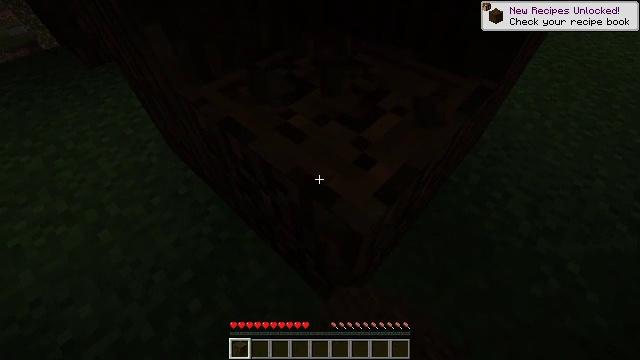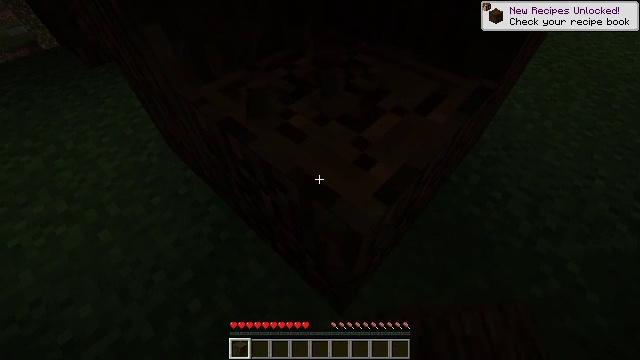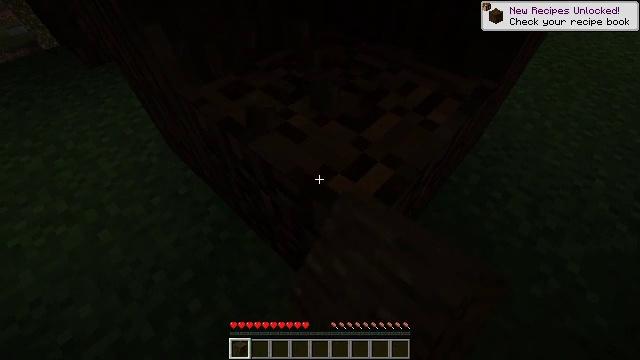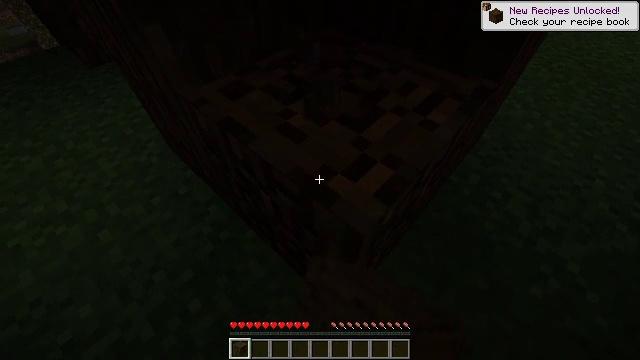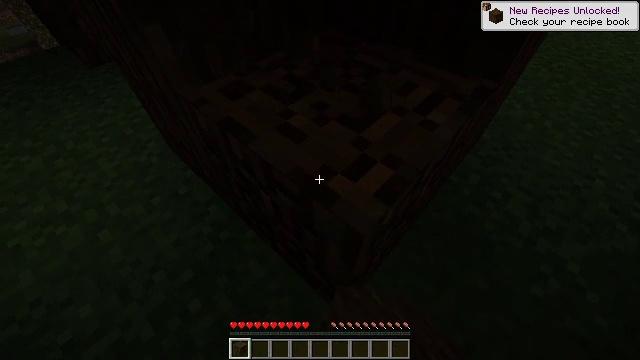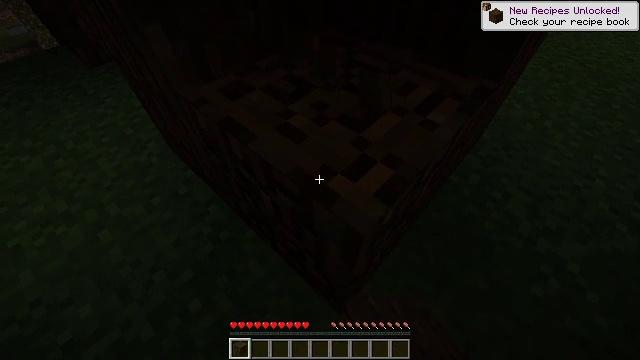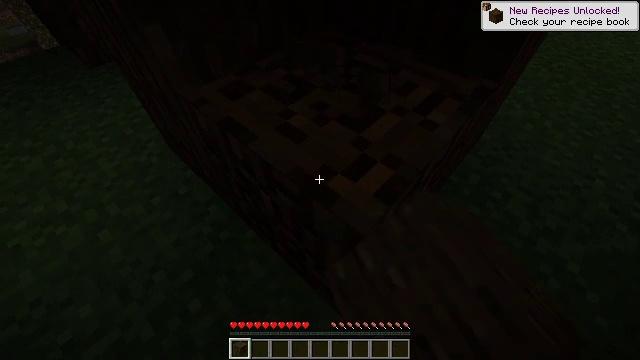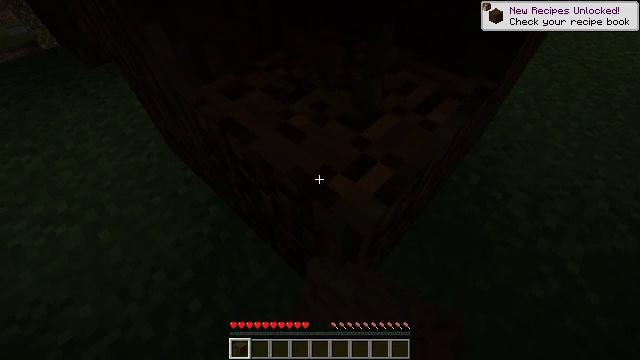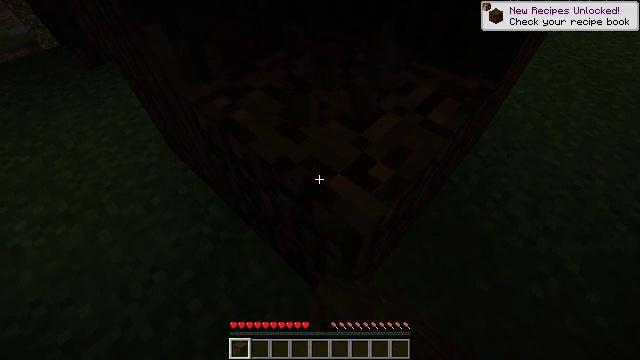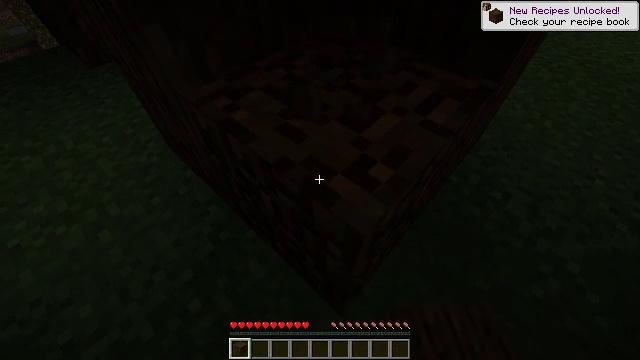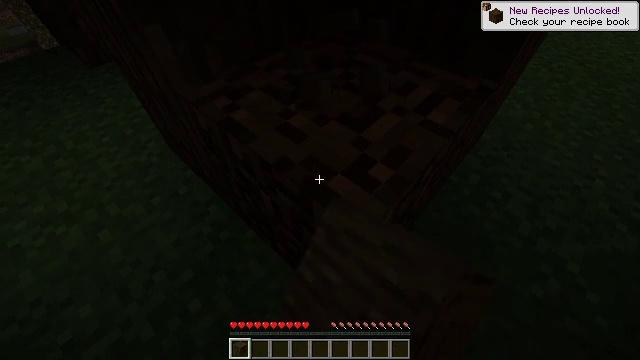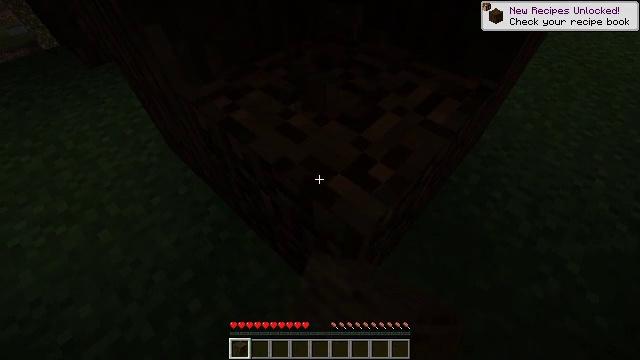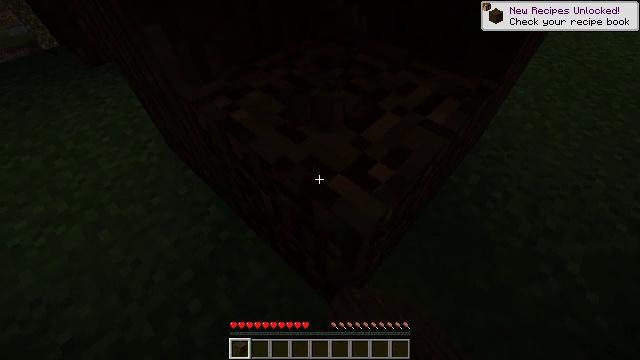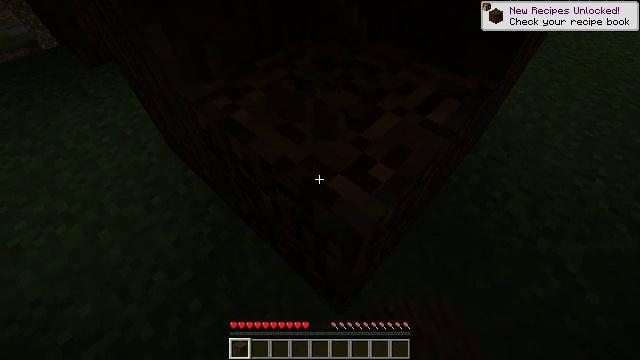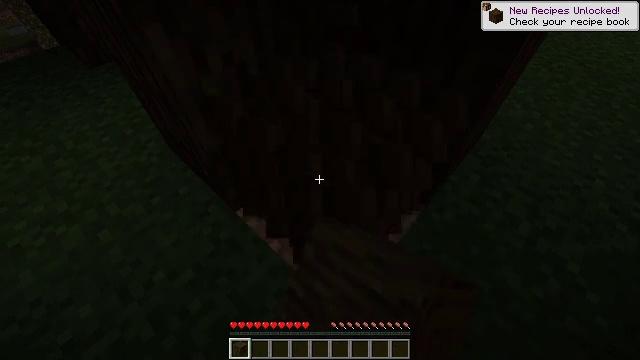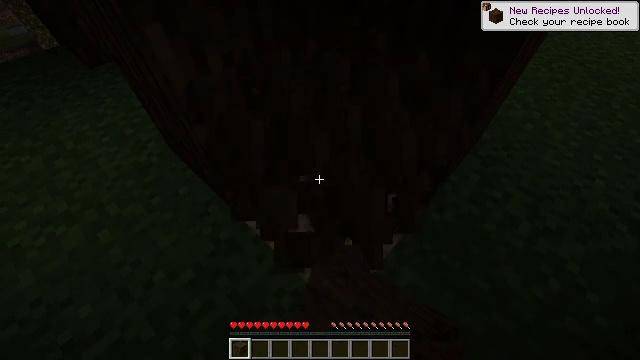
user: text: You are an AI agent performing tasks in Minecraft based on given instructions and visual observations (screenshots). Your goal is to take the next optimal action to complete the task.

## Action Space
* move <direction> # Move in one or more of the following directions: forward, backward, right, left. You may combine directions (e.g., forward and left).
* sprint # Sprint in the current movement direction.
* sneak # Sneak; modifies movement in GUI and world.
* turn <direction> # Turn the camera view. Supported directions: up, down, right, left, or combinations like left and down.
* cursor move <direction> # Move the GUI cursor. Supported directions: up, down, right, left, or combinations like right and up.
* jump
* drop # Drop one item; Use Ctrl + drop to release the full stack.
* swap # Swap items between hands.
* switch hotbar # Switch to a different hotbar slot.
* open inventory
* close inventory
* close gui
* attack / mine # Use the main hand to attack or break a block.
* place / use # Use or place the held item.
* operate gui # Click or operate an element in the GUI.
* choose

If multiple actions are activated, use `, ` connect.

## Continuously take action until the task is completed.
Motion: motion action
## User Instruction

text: Gather dark oak log for crafting.
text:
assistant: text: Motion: attack / mine
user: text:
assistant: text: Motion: attack / mine
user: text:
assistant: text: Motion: attack / mine
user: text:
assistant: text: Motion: attack / mine
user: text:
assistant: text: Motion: attack / mine
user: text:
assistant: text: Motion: attack / mine
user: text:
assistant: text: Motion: attack / mine
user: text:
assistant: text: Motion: attack / mine
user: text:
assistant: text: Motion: attack / mine
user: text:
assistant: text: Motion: attack / mine
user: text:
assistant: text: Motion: attack / mine
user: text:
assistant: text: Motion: attack / mine
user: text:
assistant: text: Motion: attack / mine
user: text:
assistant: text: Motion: attack / mine
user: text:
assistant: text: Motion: attack / mine
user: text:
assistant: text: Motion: attack / mine
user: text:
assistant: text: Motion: attack / mine
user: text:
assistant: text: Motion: attack / mine
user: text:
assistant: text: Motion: attack / mine
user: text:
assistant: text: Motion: attack / mine
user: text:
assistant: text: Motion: move forward, turn left and up, attack / mine
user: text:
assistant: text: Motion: move forward and move right, turn left and up, attack / mine
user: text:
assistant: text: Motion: move forward and move right, turn left and up, attack / mine
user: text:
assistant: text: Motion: move forward and move right, turn left and up, attack / mine
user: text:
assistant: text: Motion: attack / mine
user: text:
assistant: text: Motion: attack / mine
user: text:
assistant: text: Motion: attack / mine
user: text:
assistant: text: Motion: attack / mine
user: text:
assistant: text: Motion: attack / mine
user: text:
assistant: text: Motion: attack / mine